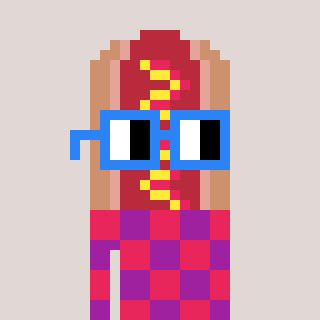
a pixel art character with square blue glasses, a hotdog-shaped head and a magenta-colored body on a warm background